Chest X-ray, AP view. Patient: 33 years old, sex F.
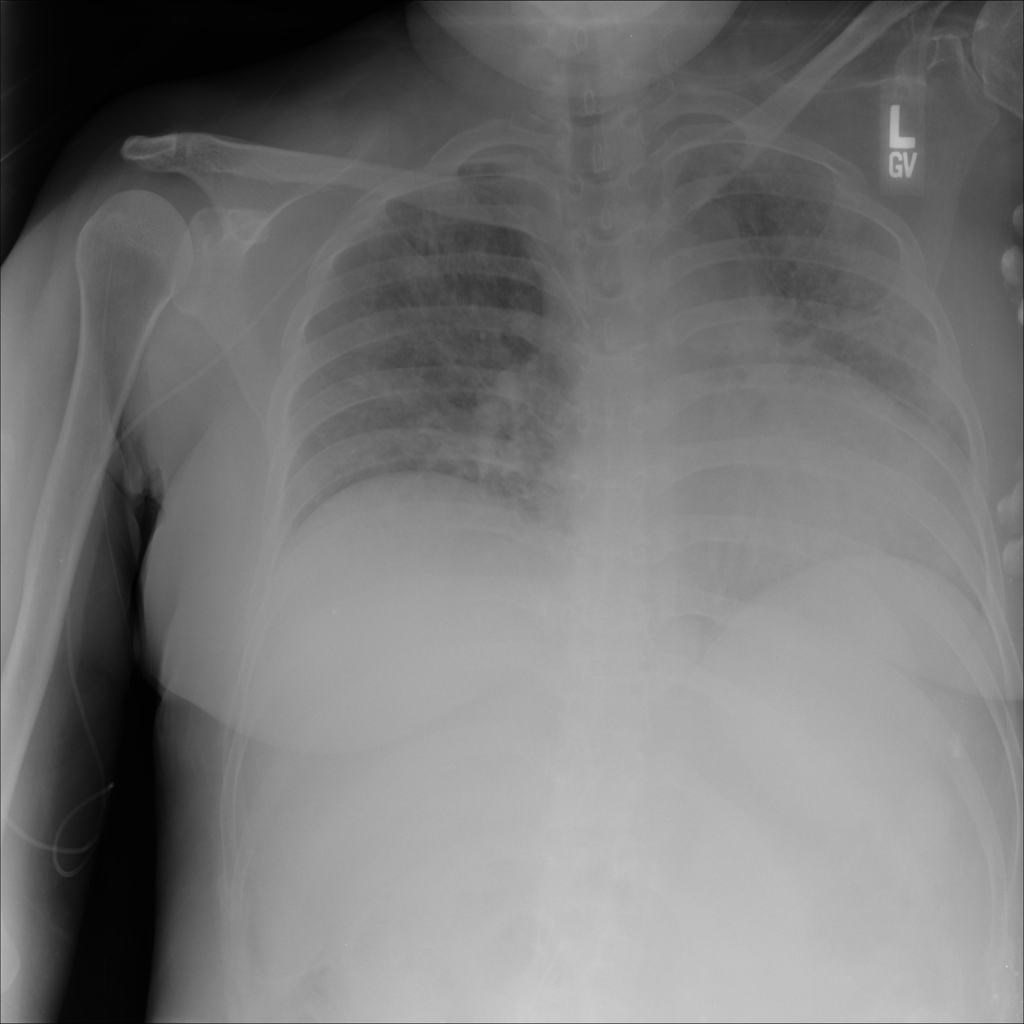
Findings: No Finding